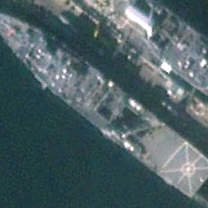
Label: combat